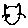
Label: cat